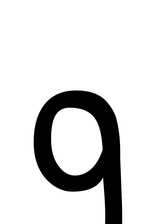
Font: PatrickHand-Regular